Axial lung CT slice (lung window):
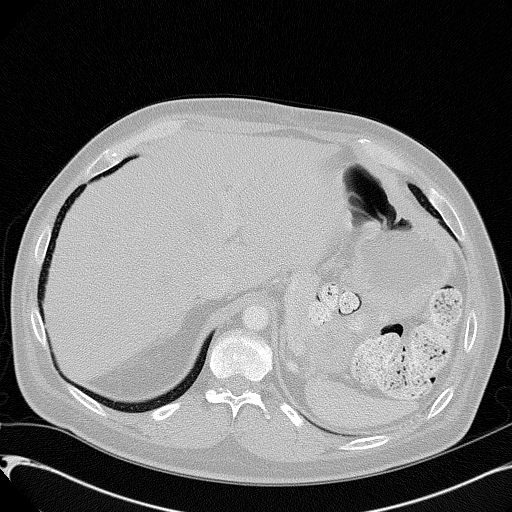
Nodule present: no